九年级 · 度量几何学
如图所示, 三个半径为 $\sqrt{3}$ 的圆两两外切, 且 $\triangle A B C$ 的每一边都与其中两个圆相切, 则 $\triangle$ $A B C$ 的周长是 $(\quad)$
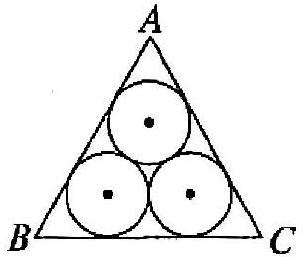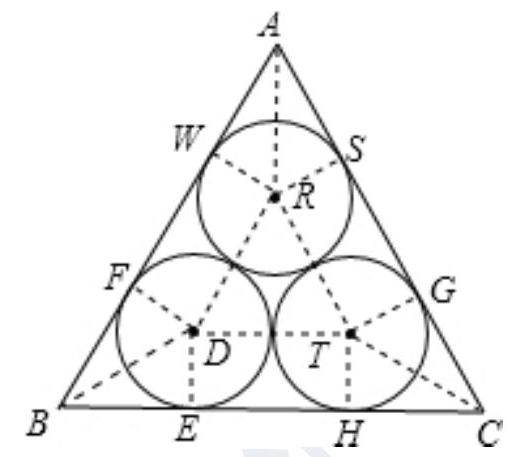
A. $12+6 \sqrt{3}$

$18+6 \sqrt{3}$

$18+12 \sqrt{3}$

B.
C.
D.

$12+12 \sqrt{3}$
答案: B
解析: 解: 如图. 连接 $A R 、 R S 、 R W 、 D F 、 D E$, 由题意知, $\triangle A B C$

是等边三角形, $\angle E D B=60^{\circ}, B D$ 是 $\angle E B F$ 的平分线,

$\therefore \angle D B E=30^{\circ}, B E=B F=D E c o t 30^{\circ}=3$,

同理, $A W=A S=C G=C H=3$, 四边形 $W F D R, S G T R, T H E D$

是矩形, $W F=S G=E H=D T=2 \sqrt{3}$,

$\therefore \triangle A B C$ 的周长 $=6 B E+3 E H=18+6 \sqrt{3}$.

故选 $B$.

从各圆心向边作垂线, 由题意知 $\triangle A B C$ 是等边三角形, $B D$ 是 $\angle E B F$ 的平分线, 可求得 $B E=B F=$ $D E c o t 30^{\circ}=3, A W=A S=C G=C H=3$; 再根据四边形 $W F D R, S G T R, T H E D$ 是矩形, $W F=S G=$ $E H=D T=2 \sqrt{3}$, 从而求得 $\triangle A B C$ 的周长.

本题考查了切线长定理、等边三角形的判定和性质等知识点.